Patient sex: F
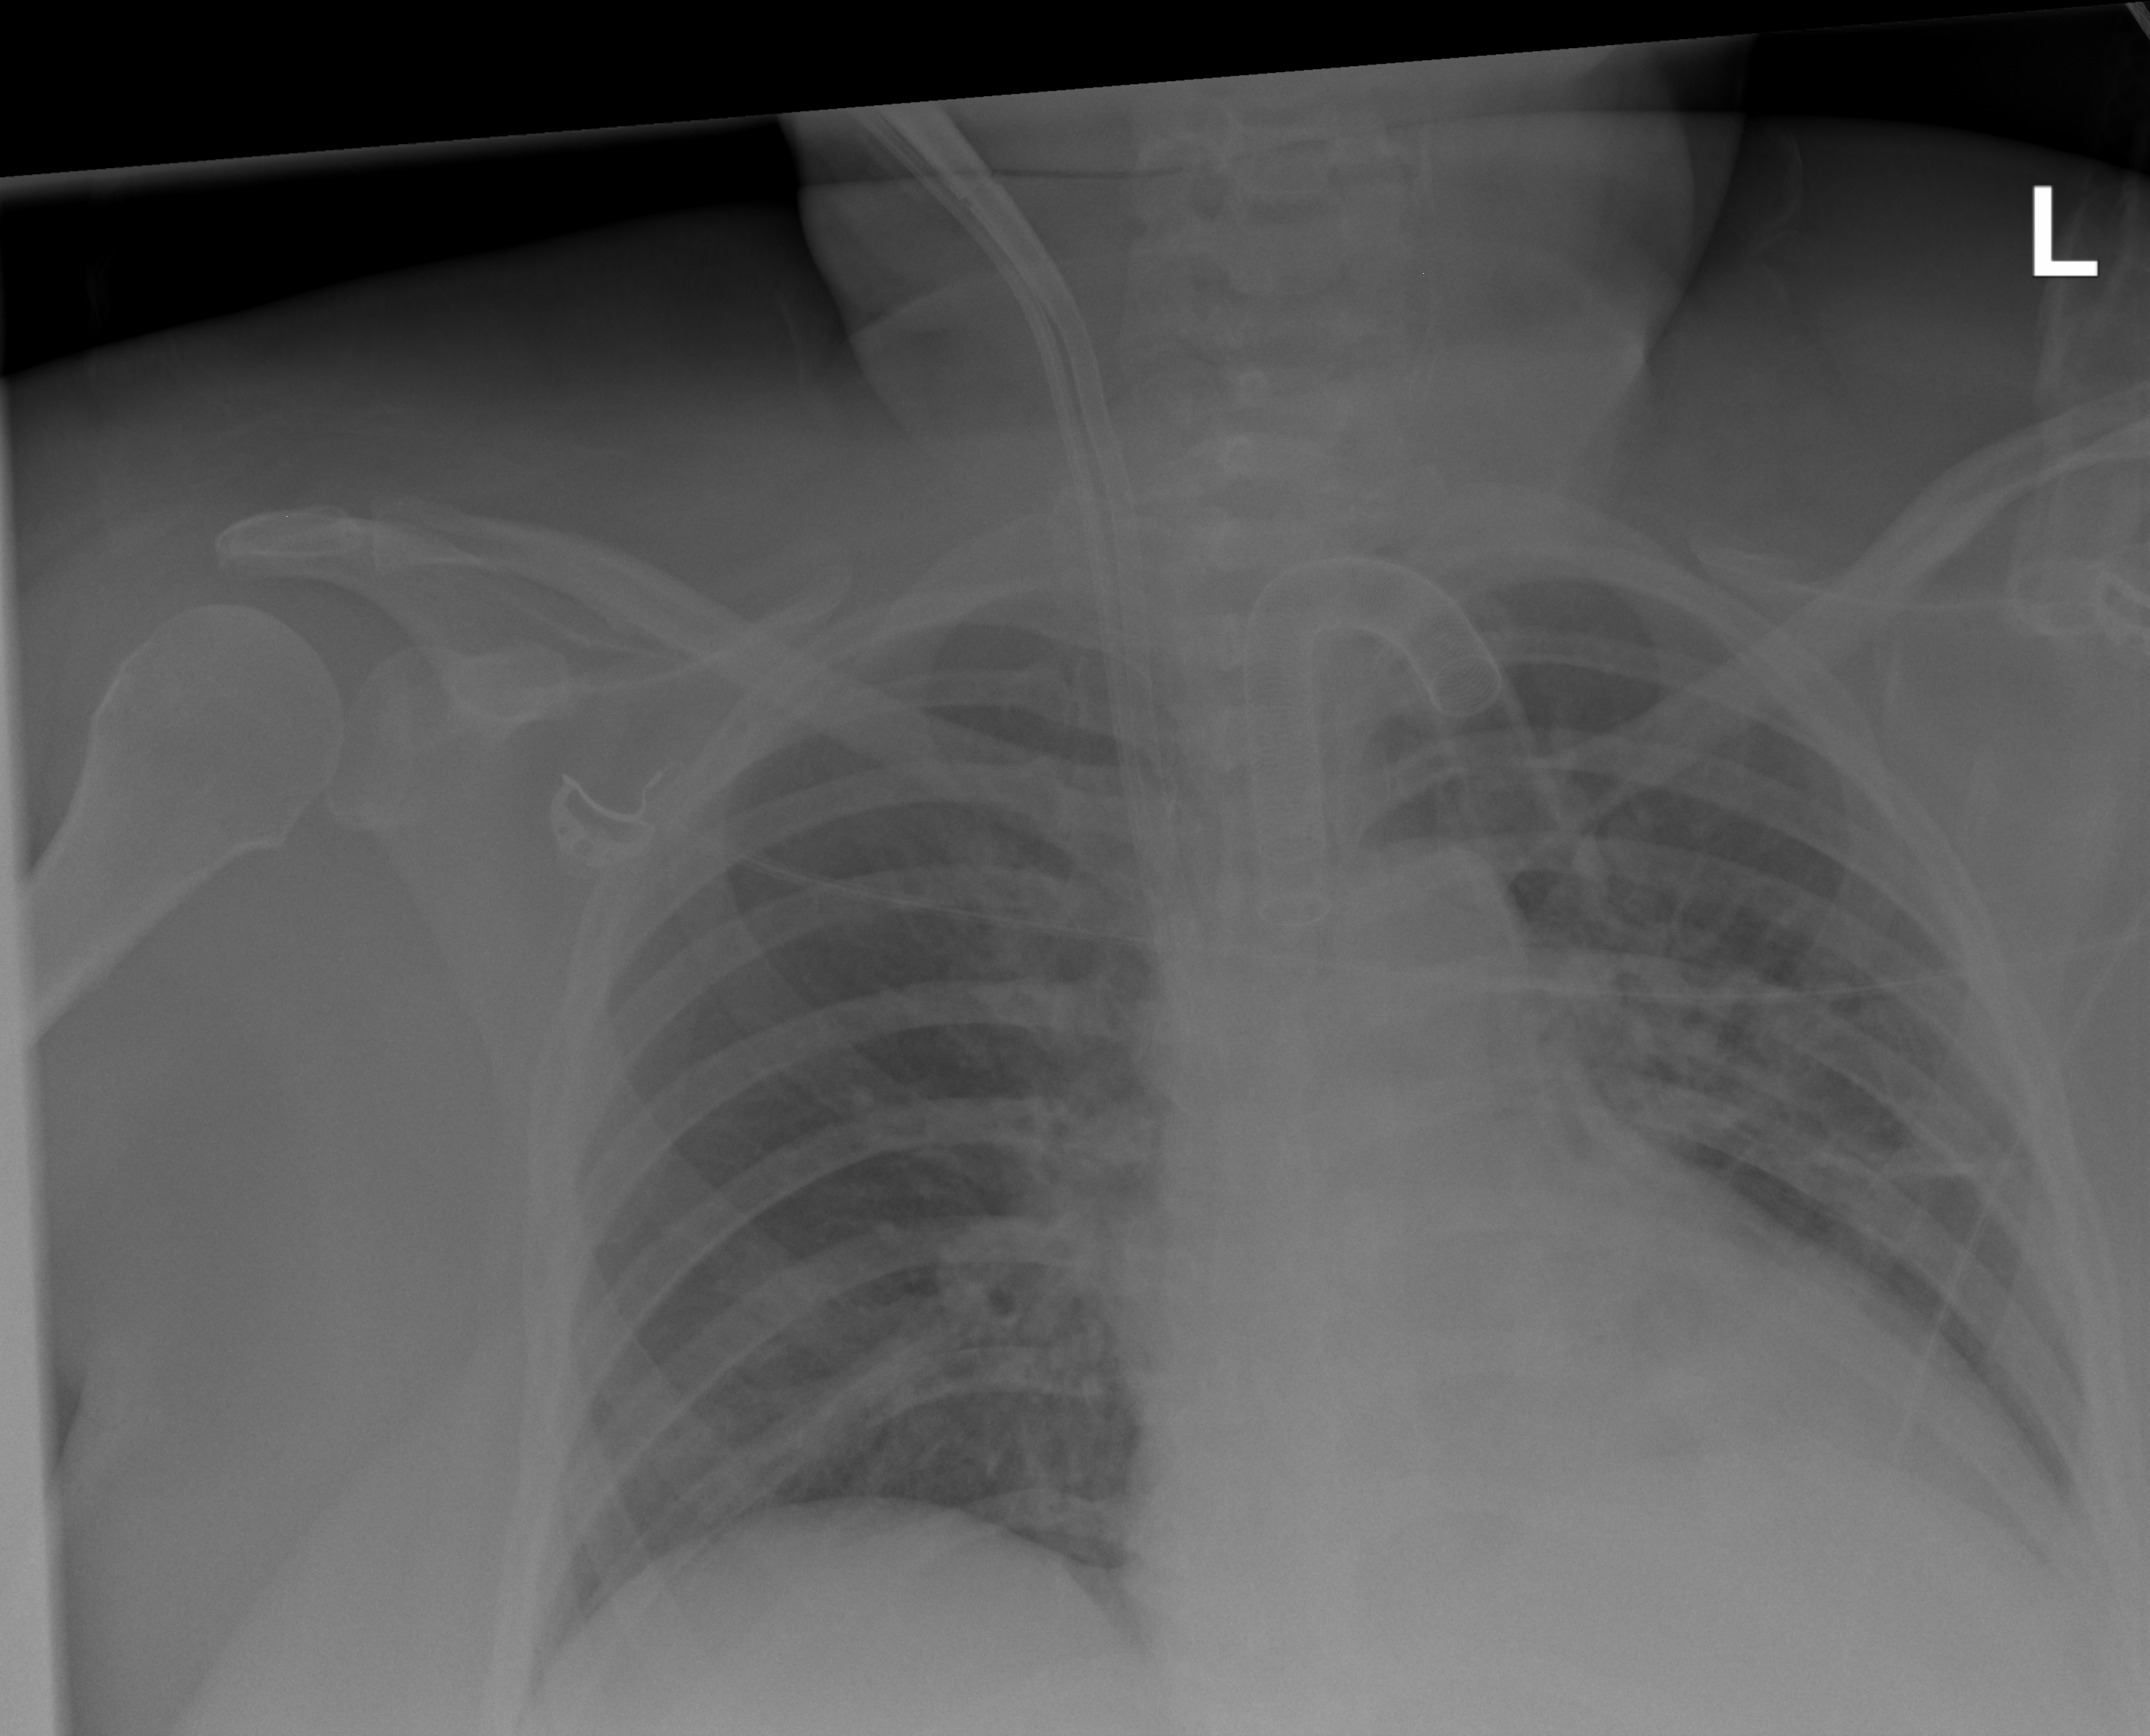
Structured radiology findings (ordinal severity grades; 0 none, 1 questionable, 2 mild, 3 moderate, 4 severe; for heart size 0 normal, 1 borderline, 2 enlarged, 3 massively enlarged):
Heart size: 2
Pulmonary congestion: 2
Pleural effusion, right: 0
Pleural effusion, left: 2
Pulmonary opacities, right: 2
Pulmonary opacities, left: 0
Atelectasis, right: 2
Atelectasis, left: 2